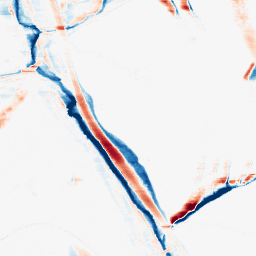
Category: morphological
Decomposition family: morphological_rect
Decomposition parameters: operation: average
width: 20
height: 3
Upsampling method: sinc_hamming
Upsampling parameters: scale: 2
kernel_size: 8
Upsampling scale: 2